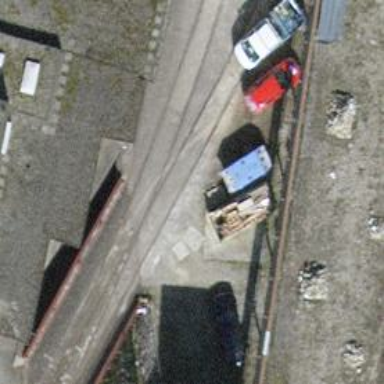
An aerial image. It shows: Abandoned railway spur with one track on bridge.